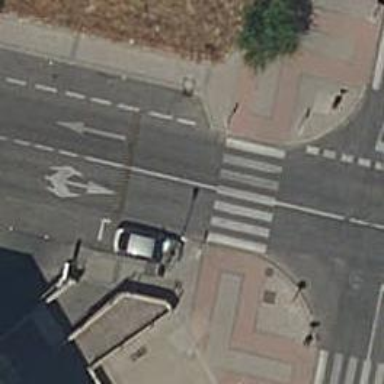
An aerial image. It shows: Road with traffic signals for signaling.